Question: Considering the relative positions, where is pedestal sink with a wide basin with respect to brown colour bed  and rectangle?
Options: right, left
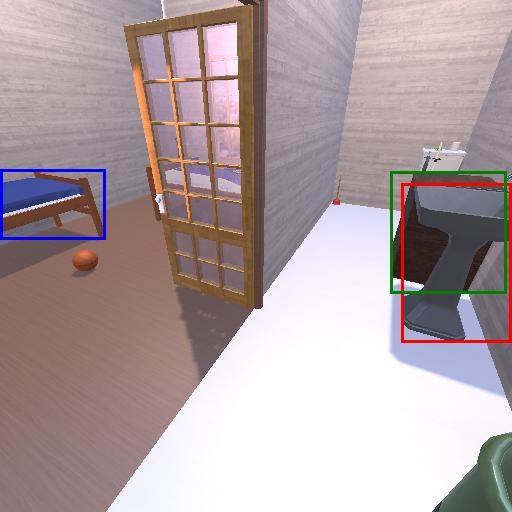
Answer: right